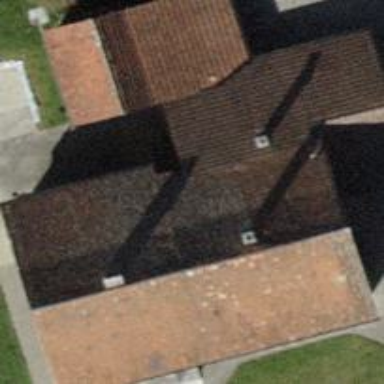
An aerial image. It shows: Semi-detached house with gabled roof.